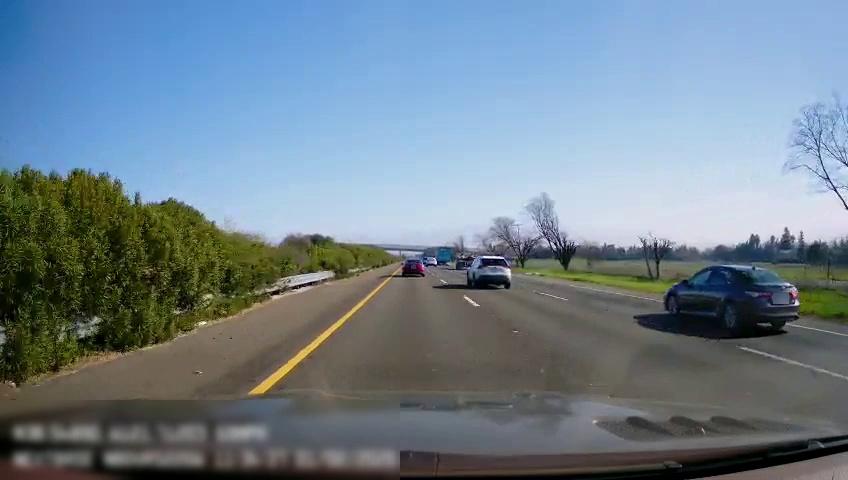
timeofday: Day
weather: Sunny
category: Drivable Space
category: Vehicles | Car
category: Vehicles | SUV
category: Vehicles | Truck
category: Vehicles | Truck
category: Vehicles | Car
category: Vehicles | SUV
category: Drivable Space
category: Lanes | Current Lane
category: Lanes | Current Lane
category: Lanes | Alternate Lane
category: Lanes | Alternate Lane